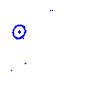
Particle: proton